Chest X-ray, PA view. Patient: 47 years old, sex F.
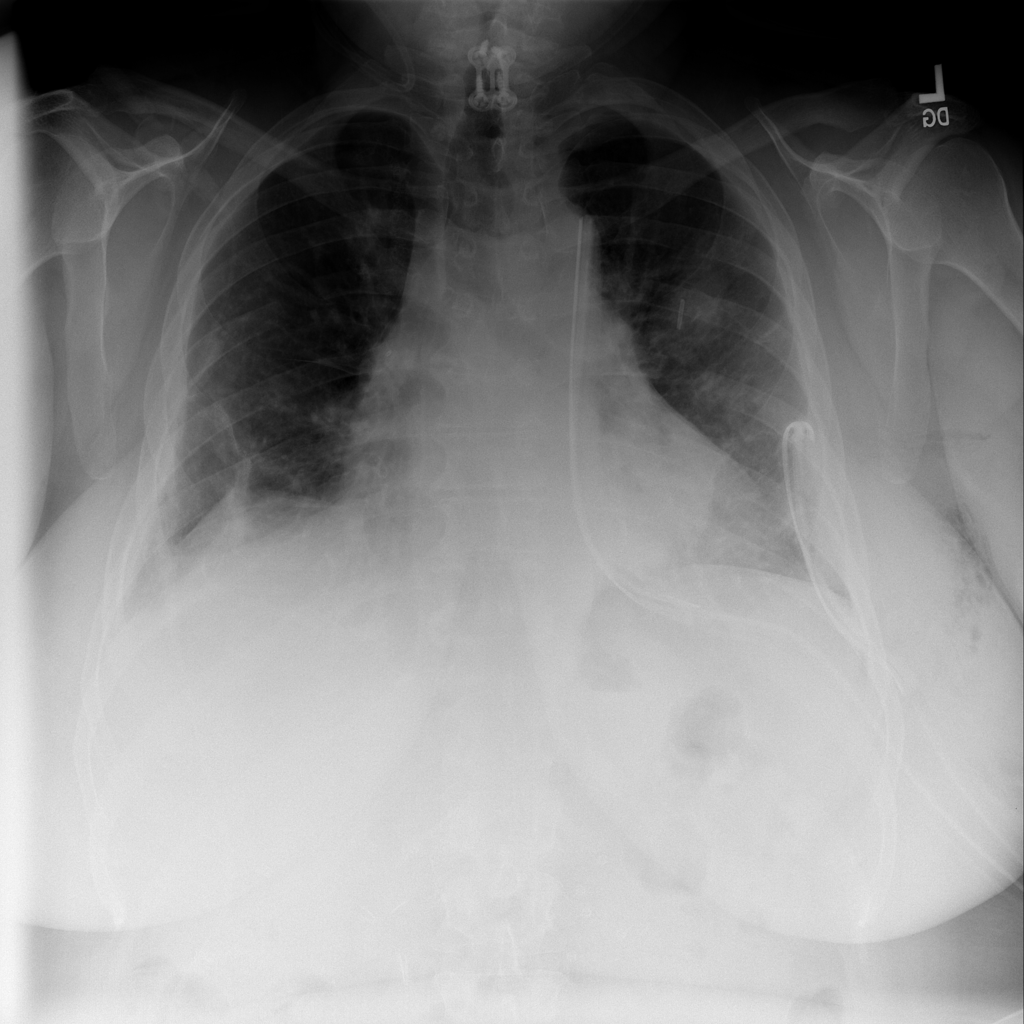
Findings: No Finding